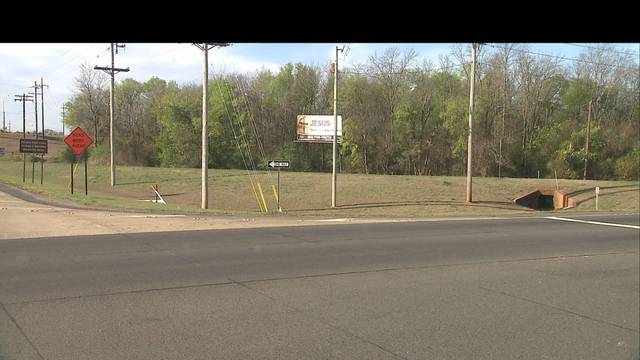
Region: United States
Coordinates: 32.528, -93.691